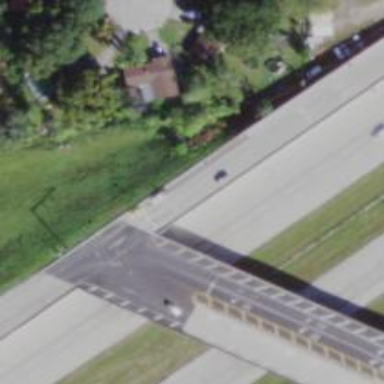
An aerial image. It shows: Primary highway crossing over bridge.